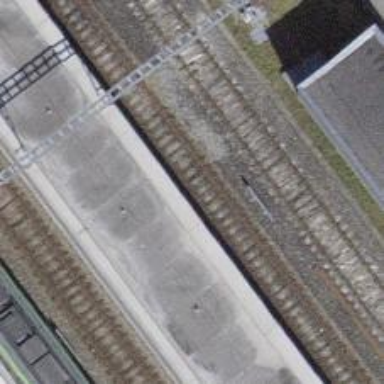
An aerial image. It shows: Stop position for public transport at railway stop.